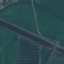
Label: River